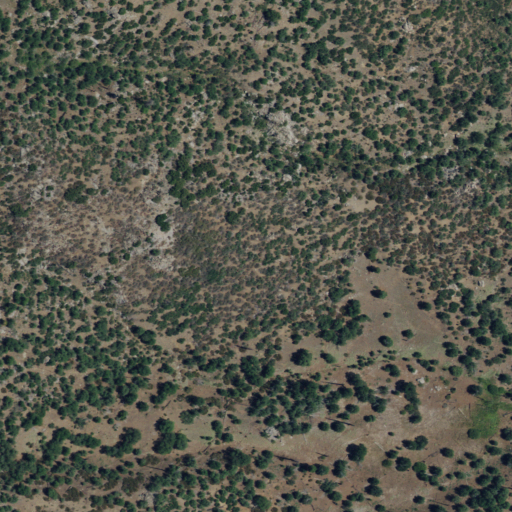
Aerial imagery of plain(s) in California named Doe Meadow containing grassland and shrub